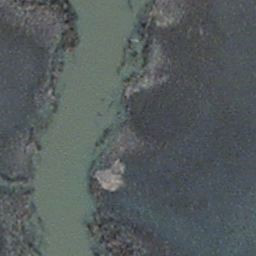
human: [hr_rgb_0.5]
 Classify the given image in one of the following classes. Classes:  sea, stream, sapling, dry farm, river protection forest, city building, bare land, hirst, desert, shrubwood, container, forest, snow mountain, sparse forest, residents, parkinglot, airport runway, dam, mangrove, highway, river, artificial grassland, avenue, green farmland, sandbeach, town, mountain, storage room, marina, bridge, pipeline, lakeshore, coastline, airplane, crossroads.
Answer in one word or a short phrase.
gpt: stream